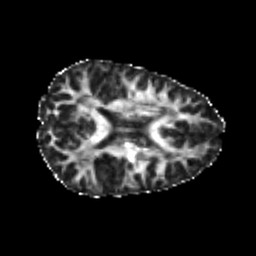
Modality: FA
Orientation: axial
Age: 25
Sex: female
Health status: healthy
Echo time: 0.074 s